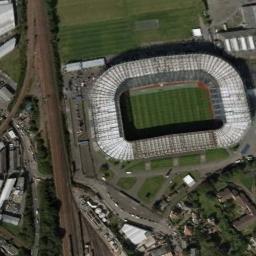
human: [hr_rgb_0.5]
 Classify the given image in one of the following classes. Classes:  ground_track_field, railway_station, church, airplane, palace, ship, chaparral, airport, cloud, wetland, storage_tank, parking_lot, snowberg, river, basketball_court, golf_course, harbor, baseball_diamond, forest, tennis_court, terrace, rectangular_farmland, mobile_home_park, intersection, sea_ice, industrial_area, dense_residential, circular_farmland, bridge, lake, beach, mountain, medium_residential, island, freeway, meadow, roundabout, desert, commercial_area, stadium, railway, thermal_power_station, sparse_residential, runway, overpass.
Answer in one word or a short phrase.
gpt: stadium